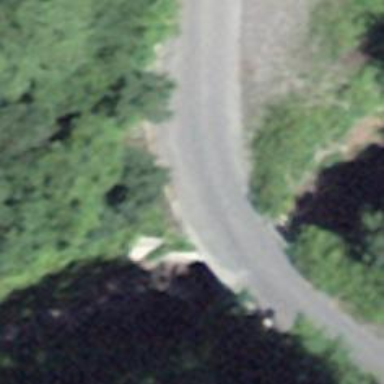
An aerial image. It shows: Unclassified road on bridge.